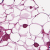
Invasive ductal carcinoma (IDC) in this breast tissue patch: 0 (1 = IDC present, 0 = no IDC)